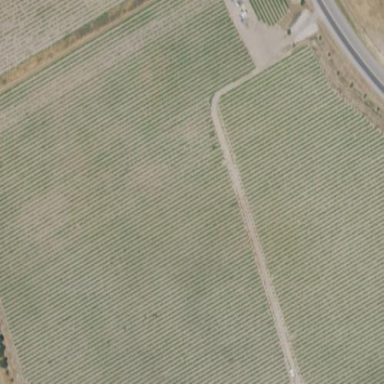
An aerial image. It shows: Vineyard with grape crops.